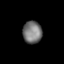
Tissue: lung
Cell type: Epithelial cells
Senescence score: 0.199
Nuclear area (px): 421
Mean DAPI intensity: 116.993